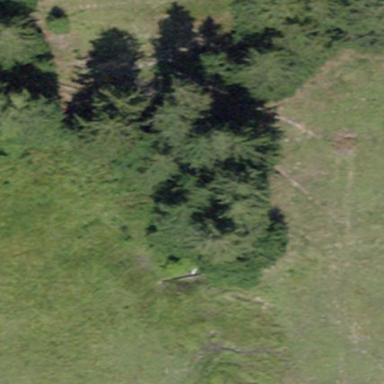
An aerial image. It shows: Forest area.